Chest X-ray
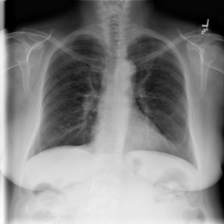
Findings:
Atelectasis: negative
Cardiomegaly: negative
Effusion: negative
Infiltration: negative
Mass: negative
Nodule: negative
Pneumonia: negative
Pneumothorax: negative
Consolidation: negative
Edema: negative
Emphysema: negative
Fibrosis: negative
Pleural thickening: negative
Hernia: negative